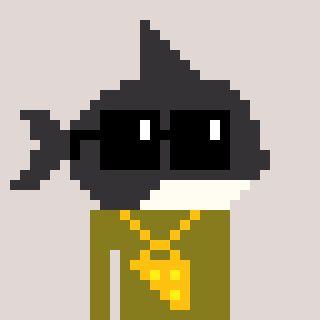
a pixel art character with square black sunglasses, a orca-shaped head and a gunk-colored body on a warm background